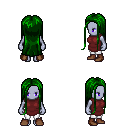
a pixel art fantasy rpg character, female body template, dark elf, purple skin, maroon tunic, white pants, green extra-long hairstyle, brown shoes, four views (front, back, left, right), 2x2 character sprite sheet, small pixel art, hard edges, no anti-aliasing